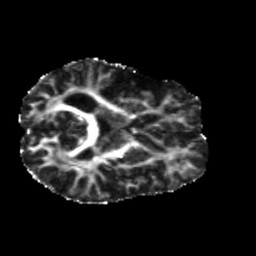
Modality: FA
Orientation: axial
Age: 46
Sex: male
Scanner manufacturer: siemens
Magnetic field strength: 3 T
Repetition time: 5.25 s
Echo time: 0.08 s